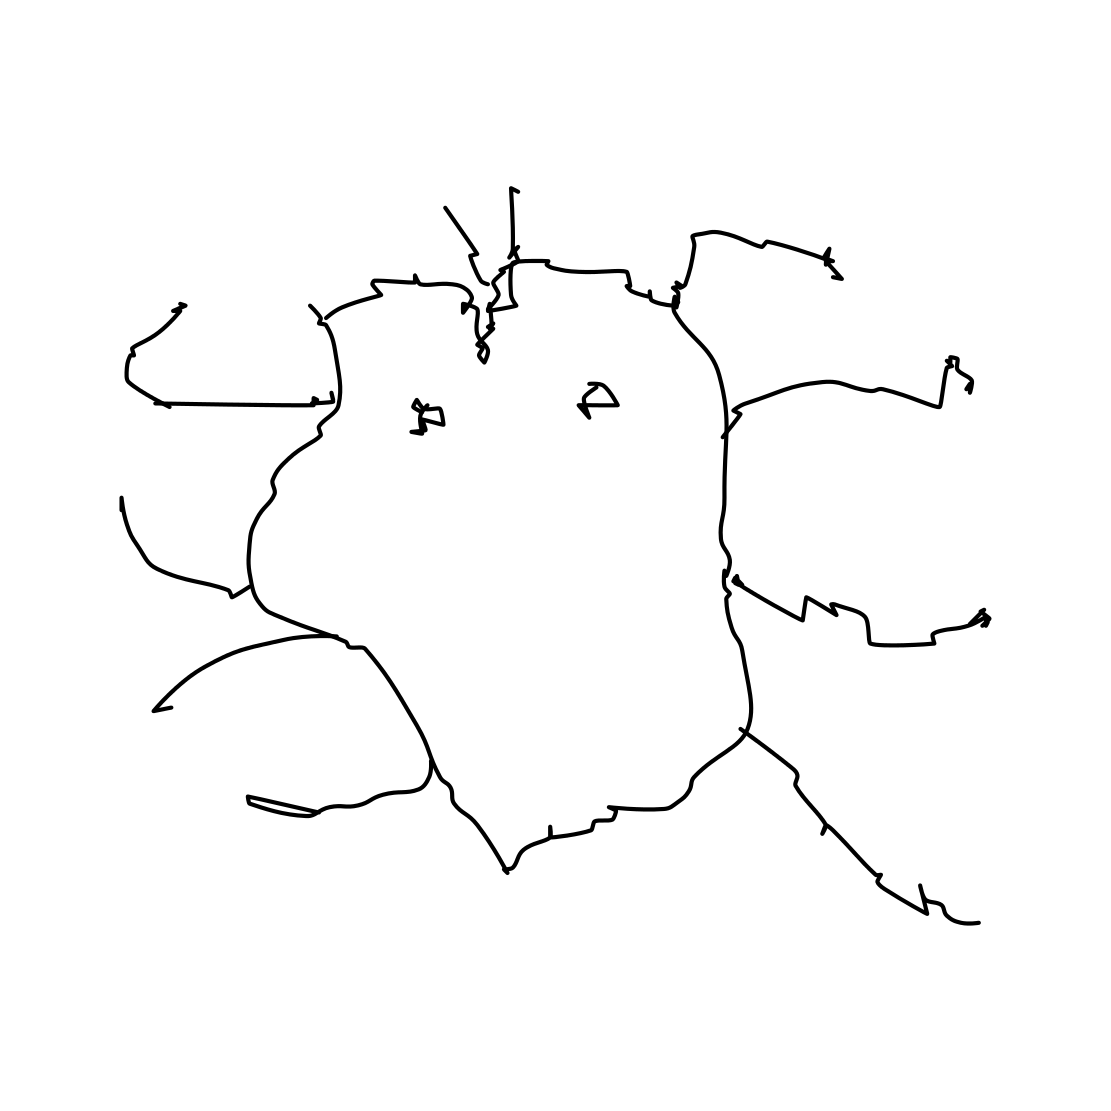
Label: crab